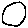
Label: circle